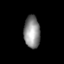
Tissue: lung
Cell type: Others
Senescence score: 0.184
Nuclear area (px): 509
Mean DAPI intensity: 139.418